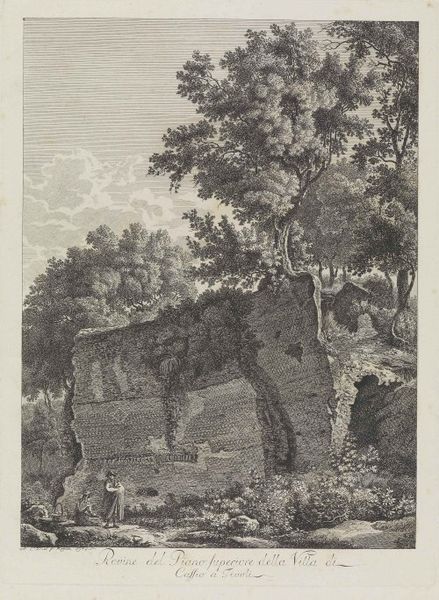
Titel: Tivoli: Ruinenreste des Obergeschosses der Villa di Cassio
Künstler: Albert Christoph Dies
Standort: Karlsruhe
Institution: Staatliche Kunsthalle Karlsruhe
Schlagwörter: baum, berg, blätter, dunkel, felsen, gestein, himmel, laub, mann, schatten, umhang, weiß, wolken, bäume, grün, landschaft, menschen, sitzen, äste, blumen, frankreich, frau, grau, hell, holz, hut, licht, männer, renoir, schwarz, skizze, zeichnung, dame, gras, weg, wiese, wolke, herren, hochformat, wand, mensch, rahmen, stehen, stein, steine, bild, herr, ast, einsamkeit, feld, natur, strauch, wind, busch, büsche, einsam, gebüsch, hütte, pfad, sträucher, boden, land, gewand, mantel, paar, personen, blatt, pflanze, pflanzen, höhle, wald, bewölkt, schrift, sommer, strand, papier, italien, abhang, berge, fels, felswand, gebirge, hang, klippen, dorf, mauer, grafik, graphik, schattierung, klein, picknick, rast, rand, romantik, staffage, inschrift, streifen, korb, klippe, steilküste, foto, unten, kante, ruine, buch, burg, wurzel, idyll, wälder, abgrund, druck, druckgraphik, lithographie, schwarz-weiß, druckgrafik, schraffur, schraffuren, radierung, stich, seite, text, bleistift, laubbaum, französich, photo, reihen, villa, liebespaar, karte, himme, wurzeln, bewachsen, efeu, sandstein, wanderer, liebende, grotte, laubbäume, wildnis, busche, gesträuch, himel, laib, arkadien, alleine, kupferstich, hirte, hirten, rasten, bildunterschrift, beschreibung, mann mit hut, rhein, blei, kalkstein, menschne, italienisch, steinbruch, pilger, steilfelsen, tivoli, buschen, steilwand, fles, gusch, perosn, büche, abbruchkante, rügen, mosel, hamm, hähle, fesl, 1800, ite, liebespaaar, baum+, steibruch, korb4, ostadt, mazer, alllein, ruin3, bilddruck, abrruchkante, felsvorspruch, rehin